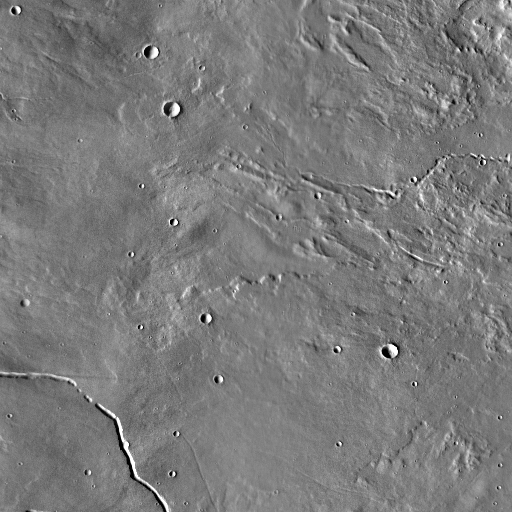
Crater classes present: Background, Other